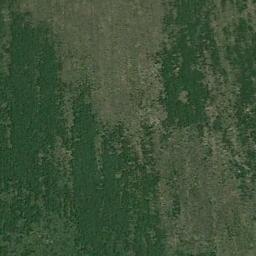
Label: meadow